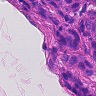
Metastatic tissue present: yes